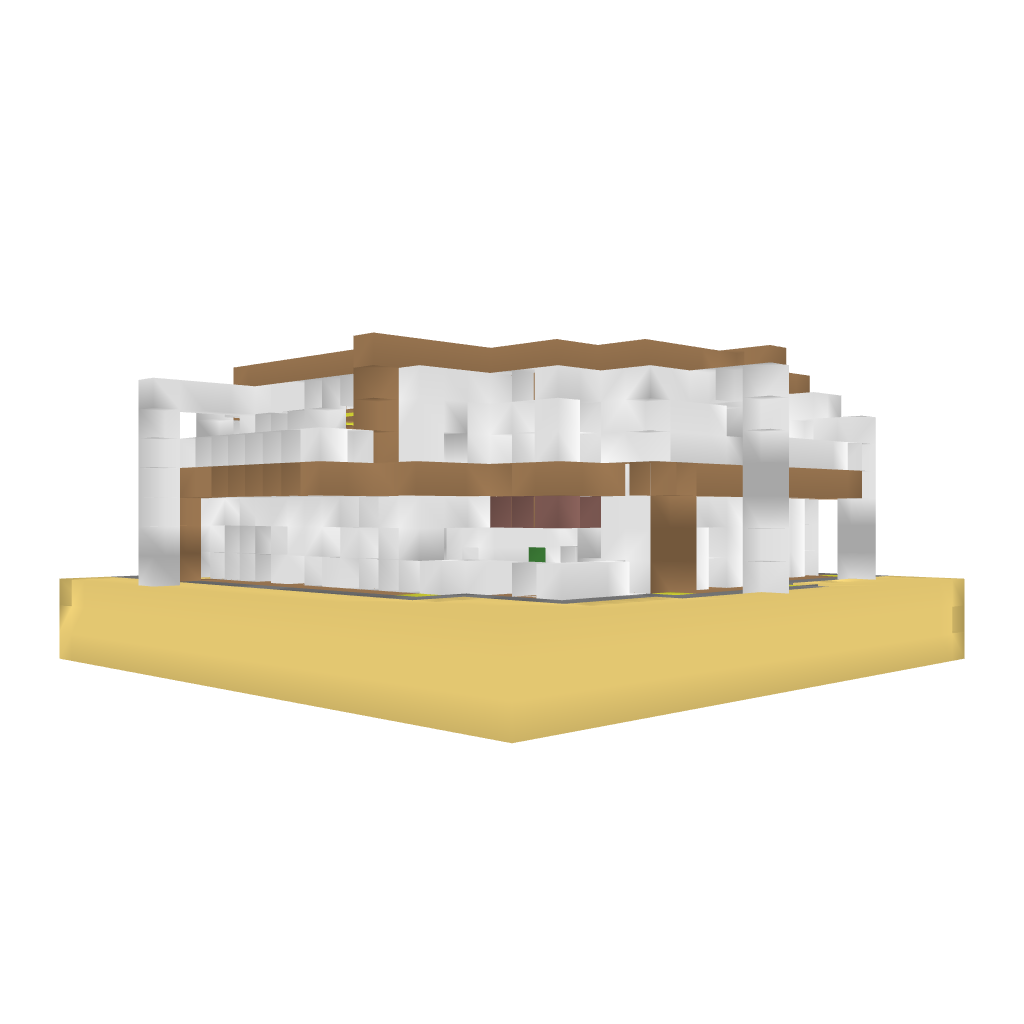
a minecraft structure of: Modern House [1.4] a lot of glass 3 block of earth blocked structure no roof